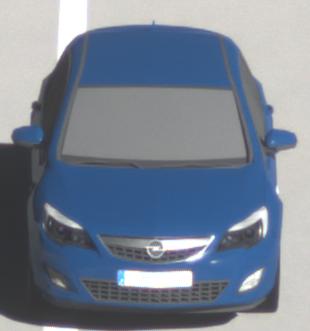
Make: Opel
Model: Astra 1.4 ecoFlex
Detailed model: Astra (J)
Model produced from: 2009/12
Model produced until: 2010/12
Doors: 5
Color: blue
Road condition: dry road
Daytime: morning or afternoon
Contrast: high contrast